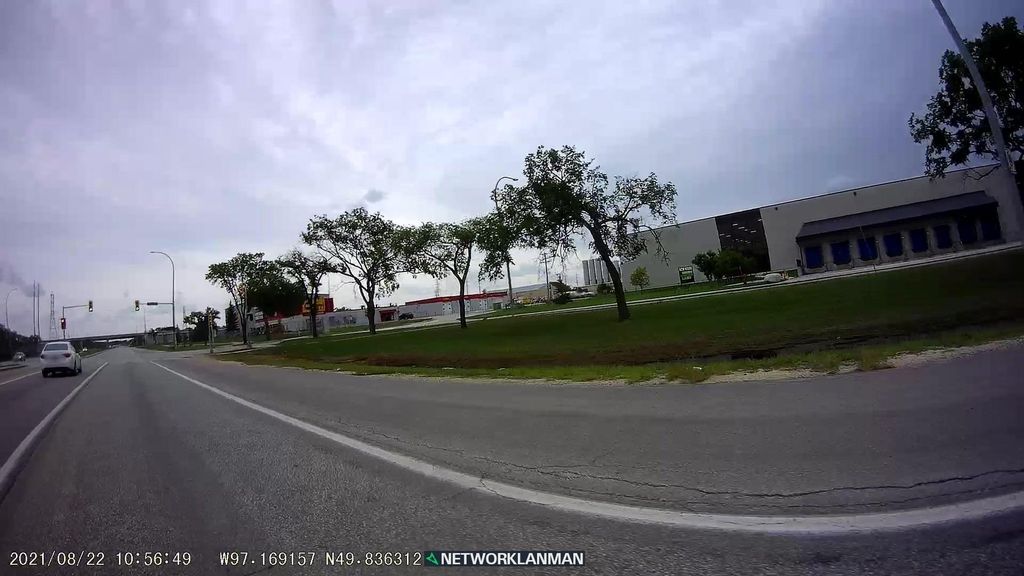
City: winnipeg